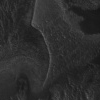
Atmospheric dust classification: not_dusty